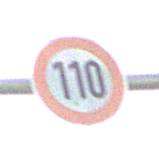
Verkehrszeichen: Geschwindigkeit110
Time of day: MorningAfternoon
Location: Outdoor (Suburban)
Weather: PartlyCloudy
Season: NotSpecified
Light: Natural